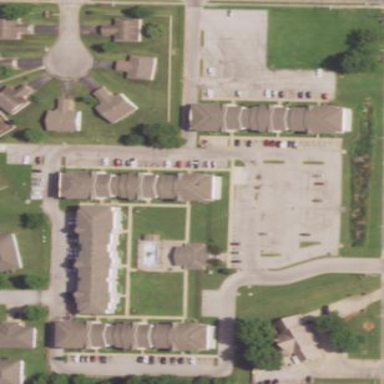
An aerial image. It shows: Residential area with apartments.